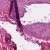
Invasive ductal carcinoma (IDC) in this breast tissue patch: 0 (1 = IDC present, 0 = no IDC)